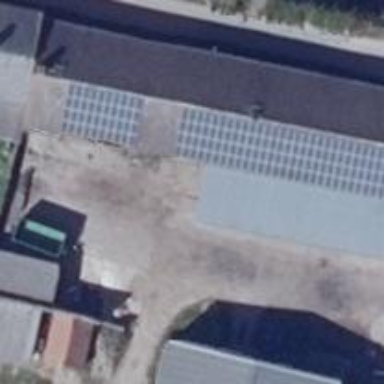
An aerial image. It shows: Solar photovoltaic panel generator producing electricity as small installation.